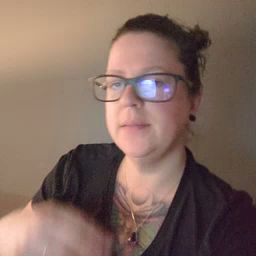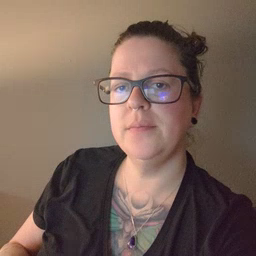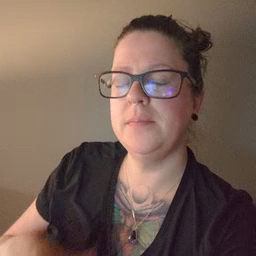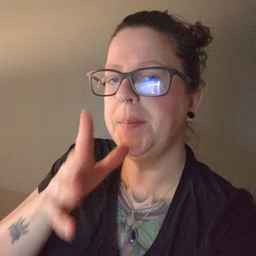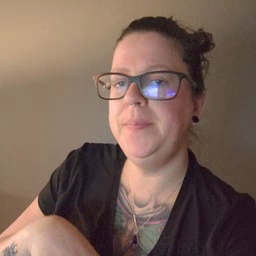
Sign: mom